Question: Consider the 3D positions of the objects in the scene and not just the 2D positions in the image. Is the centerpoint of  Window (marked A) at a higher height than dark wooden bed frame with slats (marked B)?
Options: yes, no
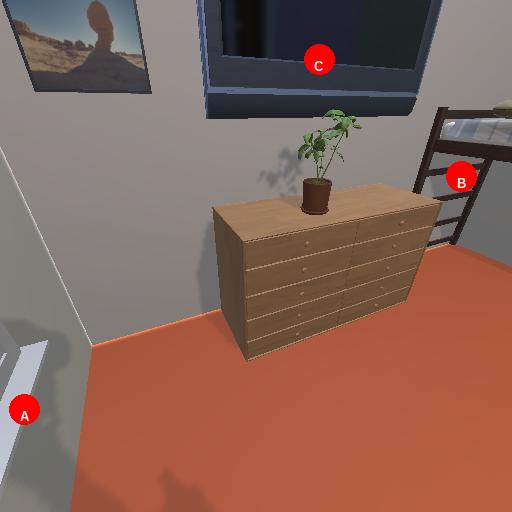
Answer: yes